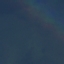
Land use / land cover: SeaLake